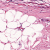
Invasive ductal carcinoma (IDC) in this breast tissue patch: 0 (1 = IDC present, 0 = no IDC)